Question: I have the following <URL>.
'''
[1]: [https://docs.google.com/spreadsheets/d/1q9I7XhyEGKeAk93mDyiXpP95Kc9qmiPfvnhEOcTwbIU/edit#gid=0]
'''

I could edit the fields in green (A16, B16), with A16 being a data validation drop-down list and B16 being a typed-in number.
Using 'vlookup', I can get the Base Value without any issues.
'''
=VLOOKUP(A16,A2:B12,2, false)
'''
What I can not figure out is how to get the factor value. For example, I have select H, which is row #9. As the size value is 1.62, which is greater than the Mid Size but less than the Max Size for that row, I want to return the Factor 2 value of 1.5.
I have tried multiple 'vlookup' / 'query' codes, but all don't work.
The Sum is just Base * Factor to give a final value. Ideally, I would select the lookup, enter a size and it only shows the Sum value.
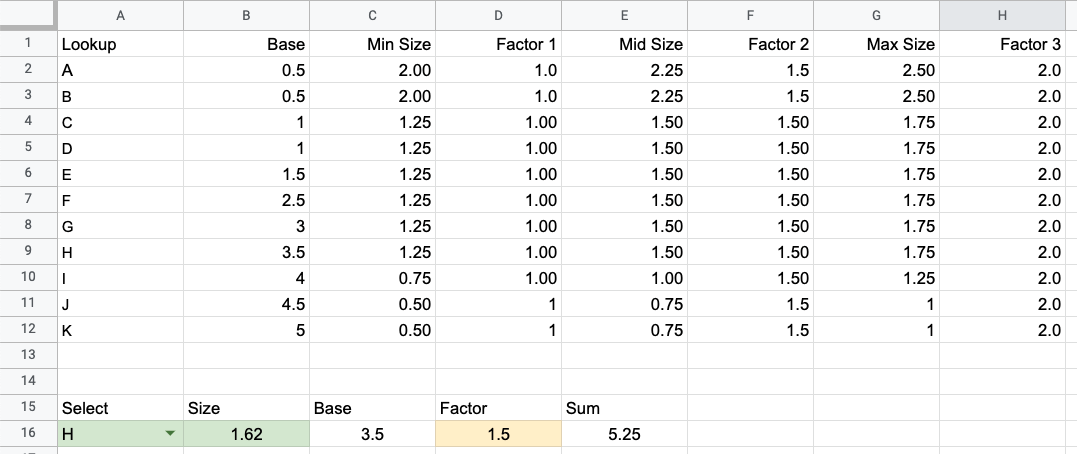
Answer: Probably not the best way to handle this, but it does work. Partially cause my base factor value is 1, so multipling the value by 1, does not change anything
'''
=(IFNA(QUERY(A2:H12,"select D where (A = '"&A16&"' AND (C <= "&B16&" AND E > "&B16&")) ORDER BY A"),1)*IFNA(QUERY(A2:H12,"select F where (A = '"&A16&"' AND (E < "&B16&" AND G >= "&B16&")) ORDER BY A"),1)*IFNA(QUERY(A2:H12,"select H where (A = '"&A16&"' AND (G <= "&B16&")) ORDER BY A"),1))
'''